Question: I want to print employee information according to employee-id. But when I compile code I get this error

Here is my code
'''
CREATE OR REPLACE PROCEDURE EmployeeInfo(empid number)
IS
fname varchar(20);
lname varchar(40);
empemail number(10);
ephone VARCHAR(10);
title varchar(20);
BEGIN
SELECT first_name,last_name,email,phone,job_title
INTO fname,lname,empemail,ephone,title
FROM employees
WHERE employee_id=empid;
DBMS_OUTPUT.PUT_LINE( 'First Name: '||first_name );
DBMS_OUTPUT.PUT_LINE( 'Last Name: '||last_name );
DBMS_OUTPUT.PUT_LINE( 'Email: '||email );
DBMS_OUTPUT.PUT_LINE( 'Phone: '||phone );
DBMS_OUTPUT.PUT_LINE( 'job_title: '||job_title );
END;
/
EXECUTE employeeinfo(107);
'''
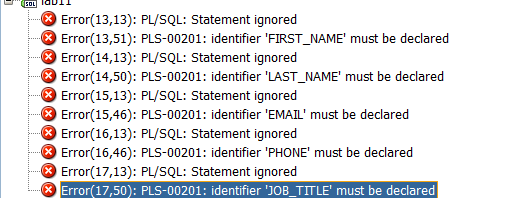
Answer: You should display local variables' values, not table columns.
'''
CREATE OR REPLACE PROCEDURE EmployeeInfo(empid number)
IS
fname varchar(20);
lname varchar(40);
empemail number(10);
ephone VARCHAR(10);
title varchar(20);
BEGIN
SELECT first_name,last_name,email,phone,job_title
INTO fname,lname,empemail,ephone,title
FROM employees
WHERE employee_id=empid;
DBMS_OUTPUT.PUT_LINE( 'First Name: '||fname);
DBMS_OUTPUT.PUT_LINE( 'Last Name: '||lname);
DBMS_OUTPUT.PUT_LINE( 'Email: '||empemail);
DBMS_OUTPUT.PUT_LINE( 'Phone: '||ephone );
DBMS_OUTPUT.PUT_LINE( 'job_title: '||title);
END;
/
'''